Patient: sex M, age 43
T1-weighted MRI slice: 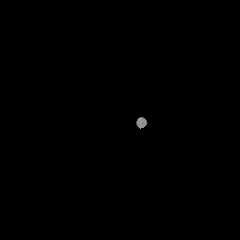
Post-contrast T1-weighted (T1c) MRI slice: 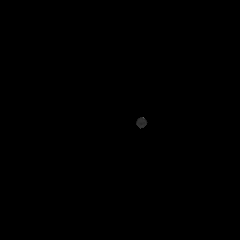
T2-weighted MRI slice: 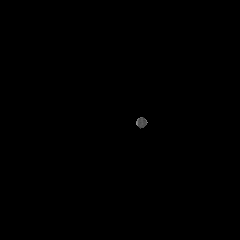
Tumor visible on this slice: no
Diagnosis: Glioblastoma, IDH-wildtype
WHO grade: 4